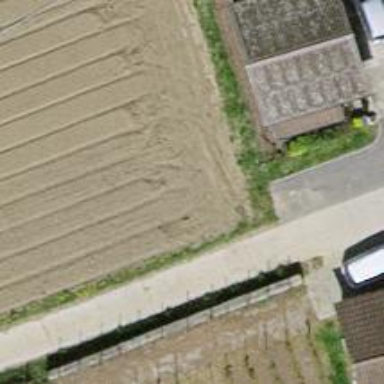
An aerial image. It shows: Shed building.